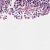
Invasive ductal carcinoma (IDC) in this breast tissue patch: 1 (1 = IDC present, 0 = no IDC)